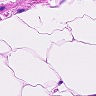
Metastatic tissue present: no